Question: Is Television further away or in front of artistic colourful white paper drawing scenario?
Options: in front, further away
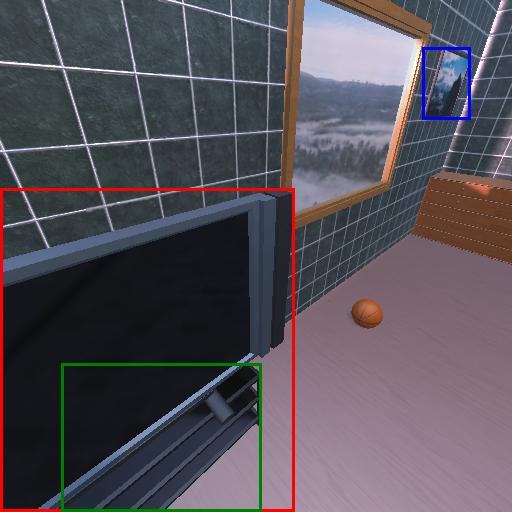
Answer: in front